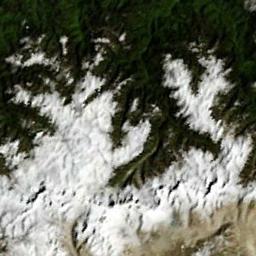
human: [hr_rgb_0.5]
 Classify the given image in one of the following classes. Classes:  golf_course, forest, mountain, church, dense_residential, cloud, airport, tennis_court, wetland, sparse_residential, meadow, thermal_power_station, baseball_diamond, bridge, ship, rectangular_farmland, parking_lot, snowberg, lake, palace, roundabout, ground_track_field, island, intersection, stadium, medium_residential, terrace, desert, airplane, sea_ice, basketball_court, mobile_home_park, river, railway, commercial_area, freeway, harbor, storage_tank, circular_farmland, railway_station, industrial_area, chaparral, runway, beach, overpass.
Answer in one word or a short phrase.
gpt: snowberg